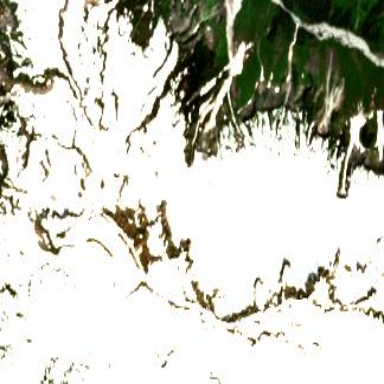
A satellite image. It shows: Stunning view of glacier.